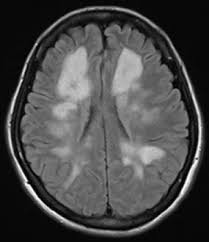
Label: notumor